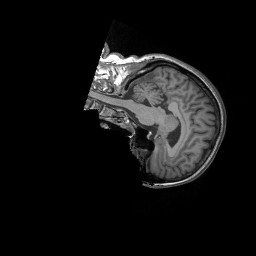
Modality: T1w
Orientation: sagittal
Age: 46
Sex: female
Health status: ill
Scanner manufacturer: siemens
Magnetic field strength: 3 T
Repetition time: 1.9 s
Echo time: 0.00247 s